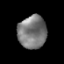
Tissue: prostate
Cell type: T cells
Senescence score: 0.3553
Nuclear area (px): 922
Mean DAPI intensity: 121.103